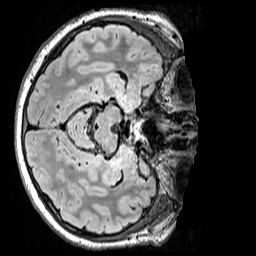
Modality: FLAIR
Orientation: axial
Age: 12
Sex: male
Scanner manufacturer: siemens
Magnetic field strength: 3 T
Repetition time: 5 s
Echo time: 0.388 s